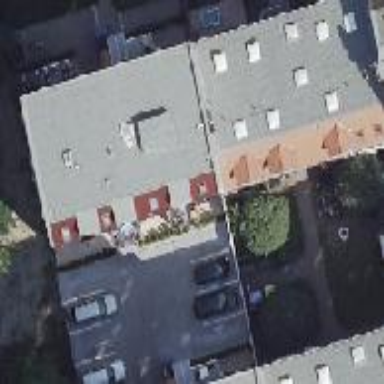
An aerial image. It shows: Apartments building with roof having double saltbox shape.